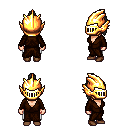
a pixel art fantasy rpg character, female body template, human, light skin, brown robe, white pants, gray long topknot hairstyle, gold helm, brown shoes, four views (front, back, left, right), 2x2 character sprite sheet, small pixel art, hard edges, no anti-aliasing